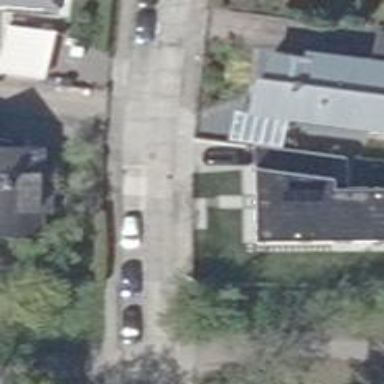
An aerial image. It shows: Residential road with concrete surface. There are sidewalks on both sides. Right side parking is parallel to the road and it is on-street.